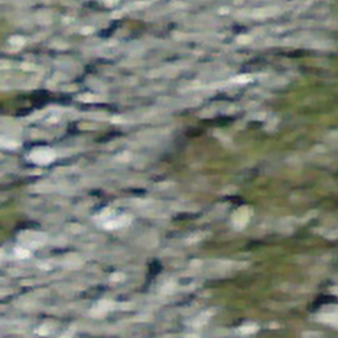
Label: other